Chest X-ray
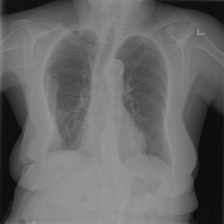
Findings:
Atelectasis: negative
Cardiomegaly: negative
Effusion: negative
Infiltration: negative
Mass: negative
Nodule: negative
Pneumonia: negative
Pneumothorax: negative
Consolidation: negative
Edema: negative
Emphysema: negative
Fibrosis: negative
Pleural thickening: negative
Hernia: negative